Question: I use Flink version 1.11 and have timout issue during savepoint

My savepoint size is around 4Gb ++
How to increase the savepoint timeout?
Thanks
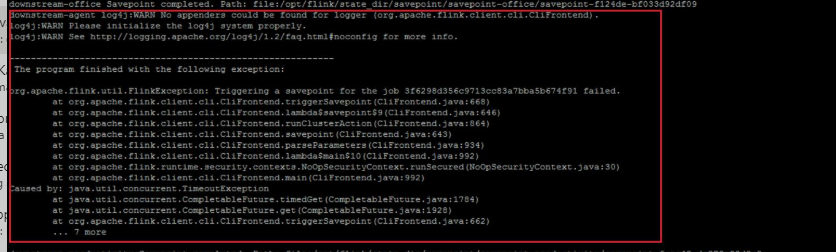
Answer: Please, refer to the <URL> section of flink documentation.
You can increase the savepoint timeout to 1 minute via
'''
// checkpoints have to complete within one minute, or are discarded
env.getCheckpointConfig().setCheckpointTimeout(60000);
'''
I would also recommend to increase the minimum time between checkpoints to make sure that the streaming application makes a certain amount of progress between checkpoints via
'''
// make sure 500 ms of progress happen between checkpoints
env.getCheckpointConfig().setMinPauseBetweenCheckpoints(500);
'''